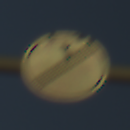
Verkehrszeichen: EndeSaemtlicherBegrenzungen
Umgebung: Outdoor, Nature
Tageszeit: MorningAfternoon
Wetter: Clear
Licht: Natural
Jahreszeit: Summer
Kontrast: HighContrast